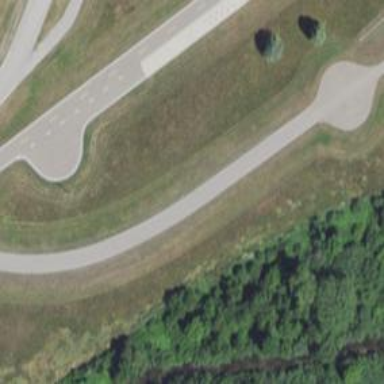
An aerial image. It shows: Raceway for motor sports.